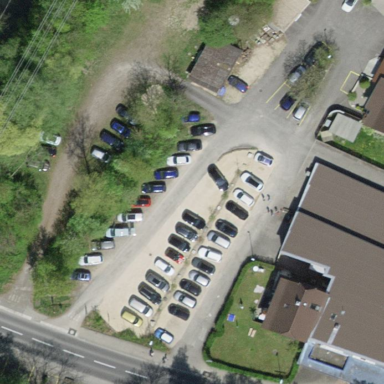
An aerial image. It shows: Parking area with surface.